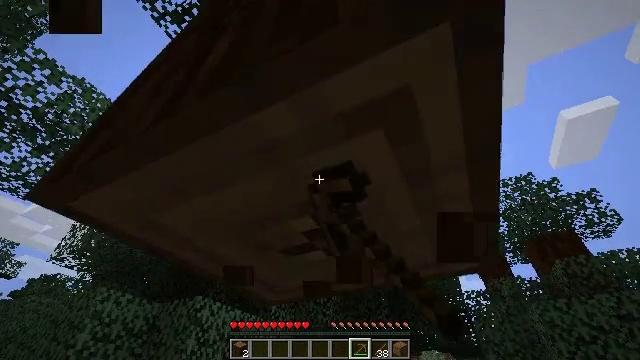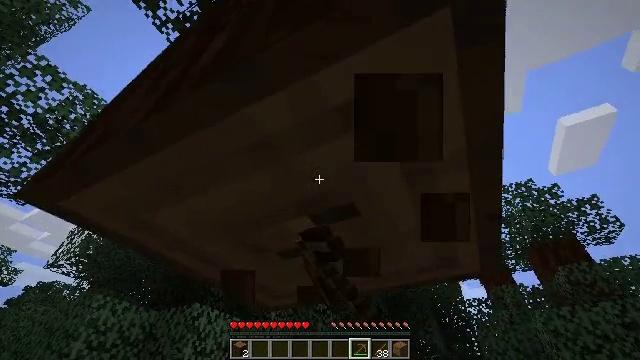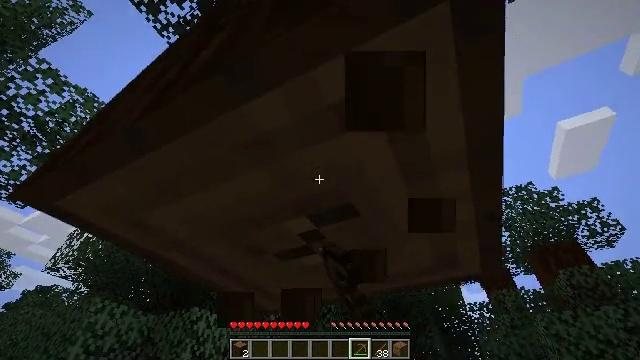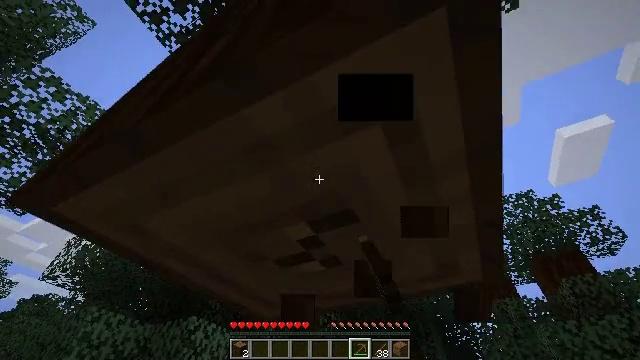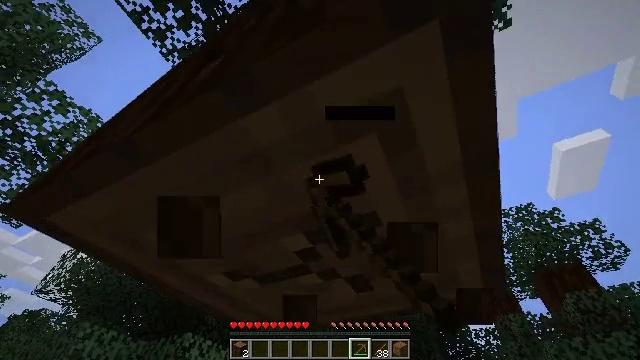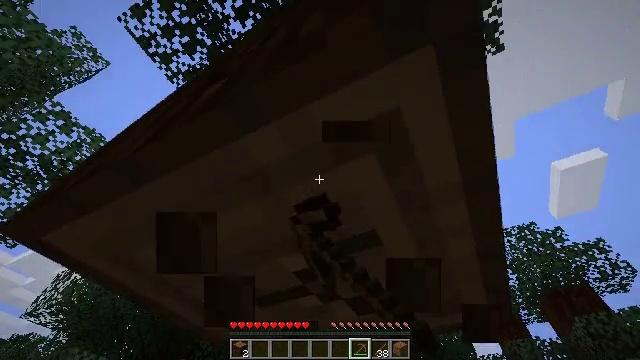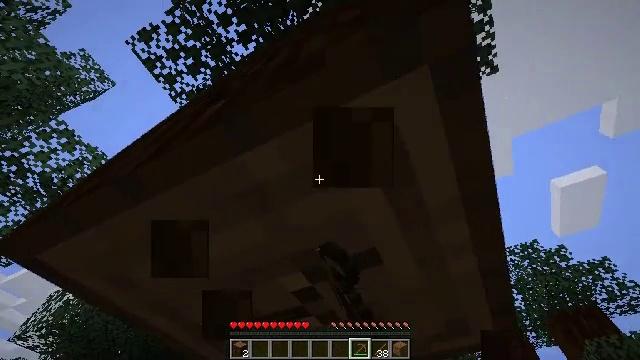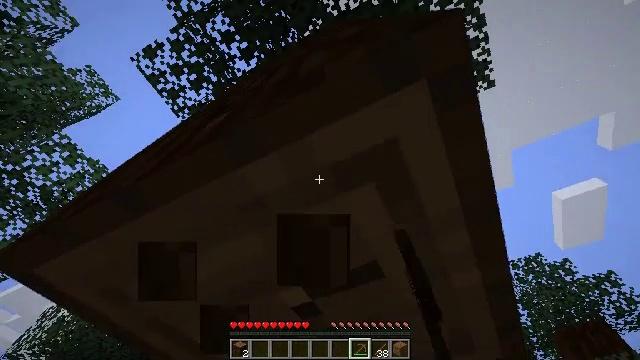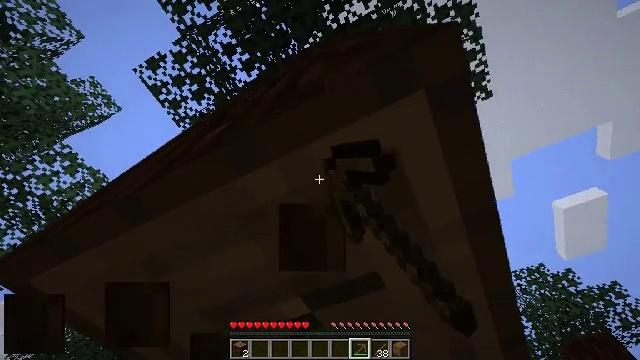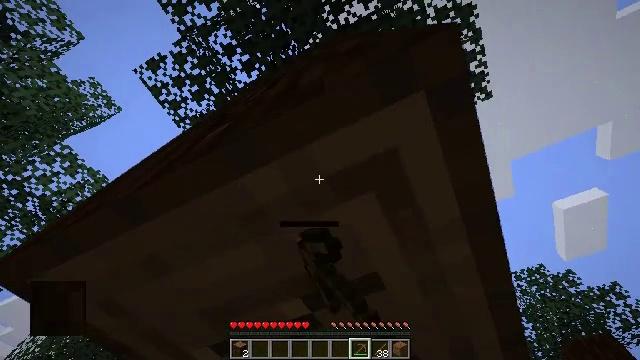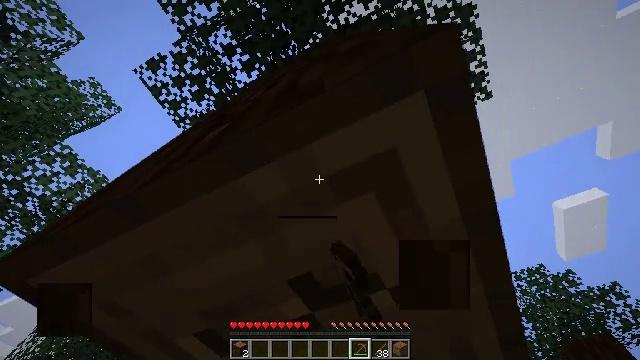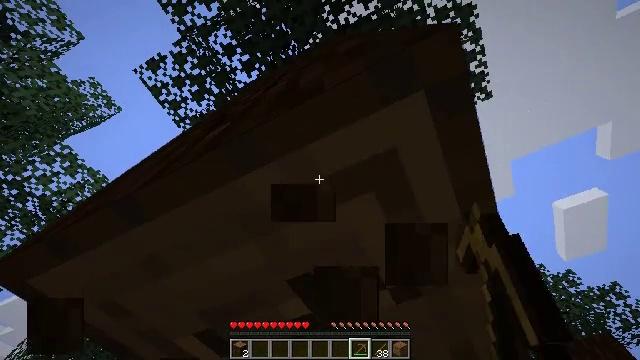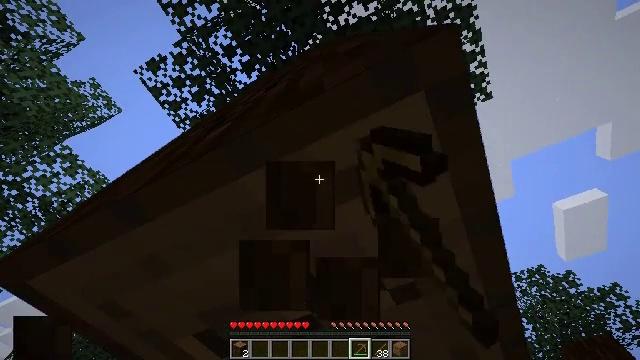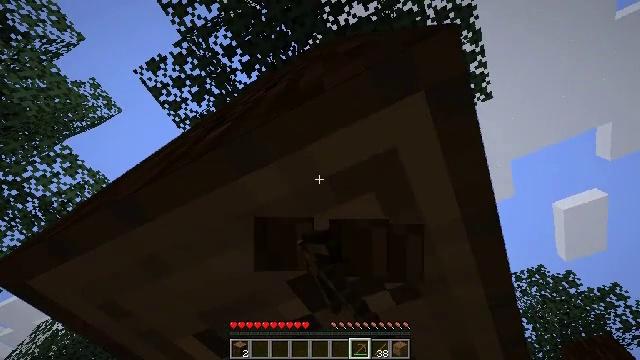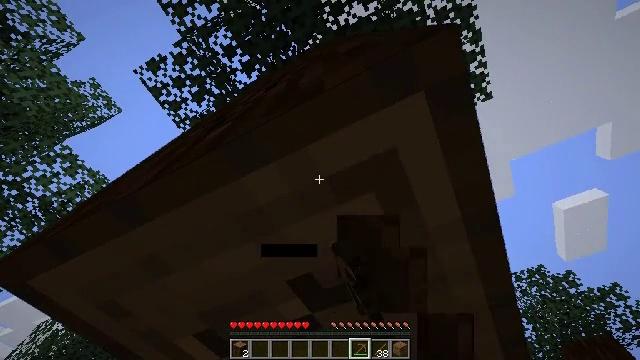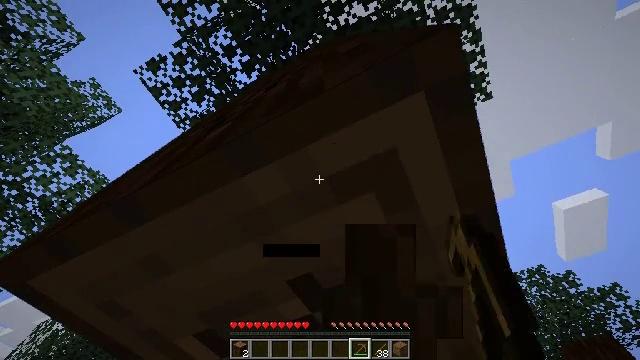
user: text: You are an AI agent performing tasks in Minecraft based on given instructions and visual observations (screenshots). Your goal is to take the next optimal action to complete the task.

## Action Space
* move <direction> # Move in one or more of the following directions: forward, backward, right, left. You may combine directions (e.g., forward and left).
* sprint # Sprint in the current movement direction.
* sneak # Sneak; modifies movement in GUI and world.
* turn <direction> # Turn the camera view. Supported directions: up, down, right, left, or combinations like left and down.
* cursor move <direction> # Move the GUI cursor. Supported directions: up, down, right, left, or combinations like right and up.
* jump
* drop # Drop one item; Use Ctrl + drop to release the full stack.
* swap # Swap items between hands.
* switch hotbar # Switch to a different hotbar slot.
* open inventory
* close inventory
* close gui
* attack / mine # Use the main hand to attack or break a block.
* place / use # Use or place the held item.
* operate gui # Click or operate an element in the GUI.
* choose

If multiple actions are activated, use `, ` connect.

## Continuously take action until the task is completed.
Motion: motion action
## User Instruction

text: Gather spruce log by chopping the tree.
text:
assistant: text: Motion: turn up, attack / mine
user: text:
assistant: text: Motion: attack / mine
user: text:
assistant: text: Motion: turn up, attack / mine
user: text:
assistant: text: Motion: turn up, attack / mine
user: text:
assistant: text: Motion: turn up, attack / mine
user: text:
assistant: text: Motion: turn up, attack / mine
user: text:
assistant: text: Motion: turn up, attack / mine
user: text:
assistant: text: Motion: turn up, attack / mine
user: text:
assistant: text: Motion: attack / mine
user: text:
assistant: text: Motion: attack / mine
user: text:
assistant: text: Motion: attack / mine
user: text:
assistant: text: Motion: attack / mine
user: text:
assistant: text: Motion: attack / mine
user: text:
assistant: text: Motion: attack / mine
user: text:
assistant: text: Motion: attack / mine
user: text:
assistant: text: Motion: attack / mine
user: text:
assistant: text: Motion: attack / mine
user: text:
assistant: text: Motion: attack / mine
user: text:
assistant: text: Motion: attack / mine
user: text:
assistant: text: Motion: attack / mine
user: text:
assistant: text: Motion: attack / mine
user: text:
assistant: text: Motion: attack / mine
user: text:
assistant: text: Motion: attack / mine
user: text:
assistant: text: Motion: attack / mine
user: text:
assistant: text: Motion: attack / mine
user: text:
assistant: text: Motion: attack / mine
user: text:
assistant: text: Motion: attack / mine
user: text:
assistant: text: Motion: attack / mine
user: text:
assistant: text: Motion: attack / mine
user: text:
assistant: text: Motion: attack / mine